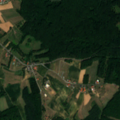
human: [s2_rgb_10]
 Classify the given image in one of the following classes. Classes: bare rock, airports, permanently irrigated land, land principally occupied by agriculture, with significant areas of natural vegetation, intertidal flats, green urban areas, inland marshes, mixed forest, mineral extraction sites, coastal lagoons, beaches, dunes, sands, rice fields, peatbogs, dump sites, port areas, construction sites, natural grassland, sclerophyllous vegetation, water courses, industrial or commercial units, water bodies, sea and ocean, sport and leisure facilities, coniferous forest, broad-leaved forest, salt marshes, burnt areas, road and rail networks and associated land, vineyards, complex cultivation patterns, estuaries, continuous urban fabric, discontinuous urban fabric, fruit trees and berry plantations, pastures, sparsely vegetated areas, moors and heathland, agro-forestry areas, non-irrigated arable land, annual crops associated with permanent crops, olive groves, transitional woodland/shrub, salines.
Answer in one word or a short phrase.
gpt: complex cultivation patterns, broad-leaved forest, mixed forest